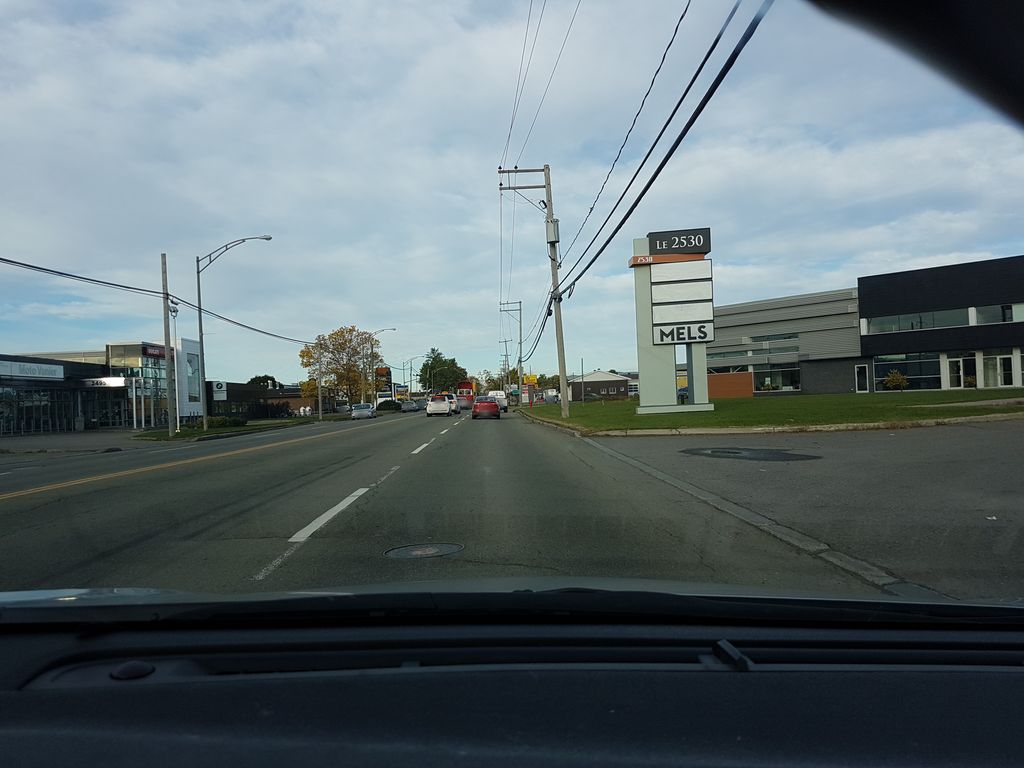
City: quebec_city